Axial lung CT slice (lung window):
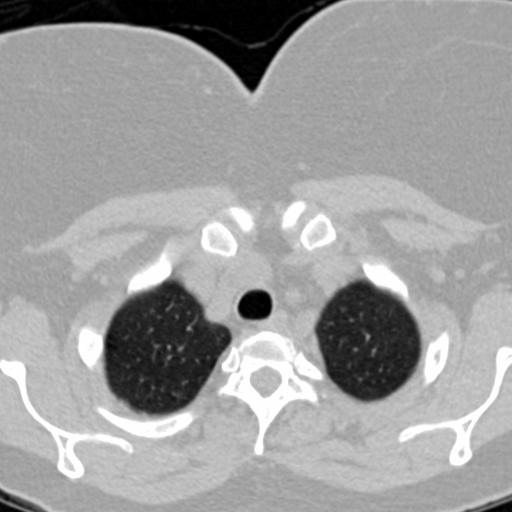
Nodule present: no